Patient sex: M
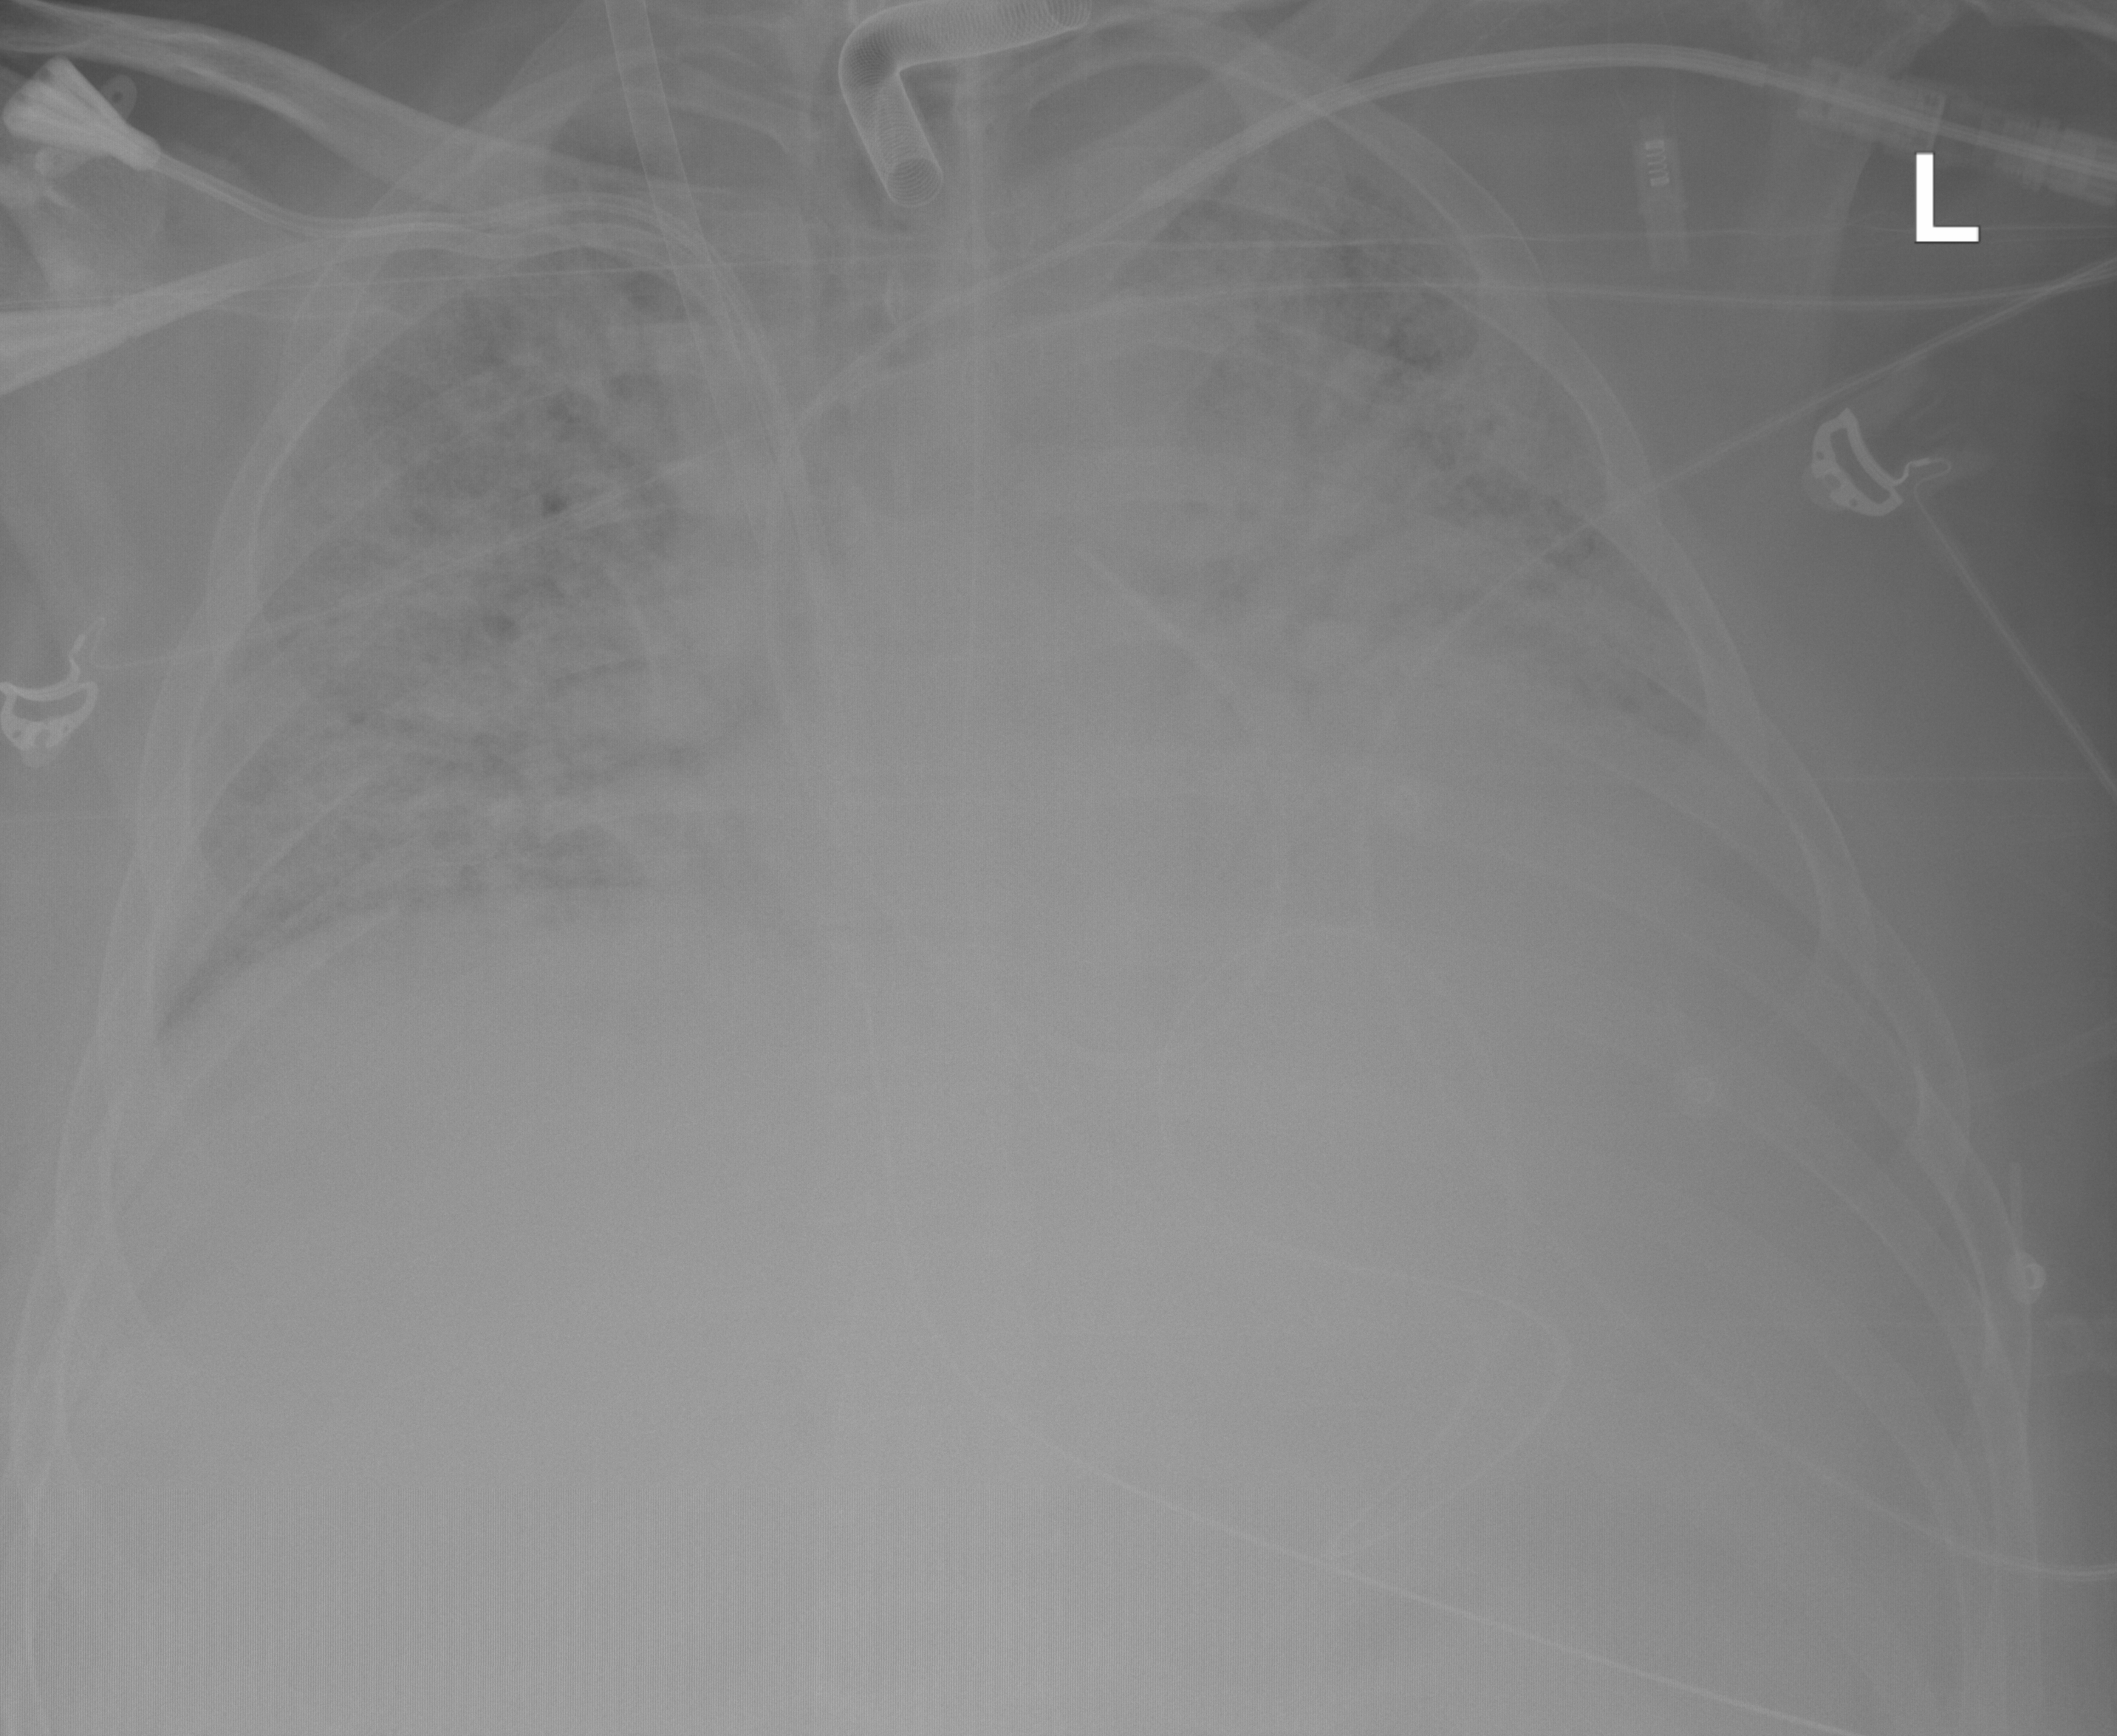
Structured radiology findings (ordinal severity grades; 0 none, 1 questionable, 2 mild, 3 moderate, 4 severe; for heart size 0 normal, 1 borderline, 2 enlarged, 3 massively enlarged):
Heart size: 2
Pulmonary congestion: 4
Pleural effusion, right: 0
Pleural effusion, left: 2
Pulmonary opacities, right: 4
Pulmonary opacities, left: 4
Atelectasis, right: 4
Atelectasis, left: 4